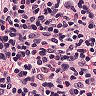
Metastatic tissue present: no